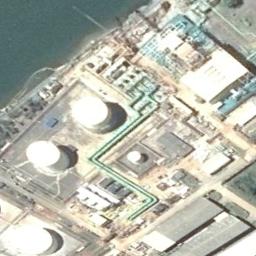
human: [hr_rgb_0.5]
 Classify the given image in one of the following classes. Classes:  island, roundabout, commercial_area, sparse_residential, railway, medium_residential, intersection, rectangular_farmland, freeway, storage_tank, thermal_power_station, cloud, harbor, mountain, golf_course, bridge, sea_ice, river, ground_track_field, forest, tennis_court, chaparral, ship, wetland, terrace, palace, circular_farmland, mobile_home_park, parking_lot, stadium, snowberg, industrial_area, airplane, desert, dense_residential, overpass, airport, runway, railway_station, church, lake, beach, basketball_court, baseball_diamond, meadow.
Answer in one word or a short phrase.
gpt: storage_tank